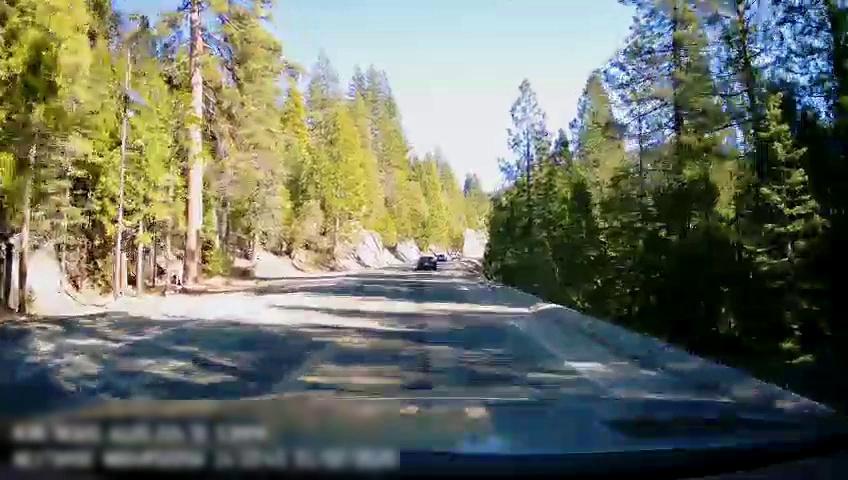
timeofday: Day
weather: Sunny
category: Drivable Space
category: Vehicles | Car
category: Lanes | Opposite Lane
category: Lanes | Current Lane
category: Lanes | Opposite Lane
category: Lanes | Current Lane